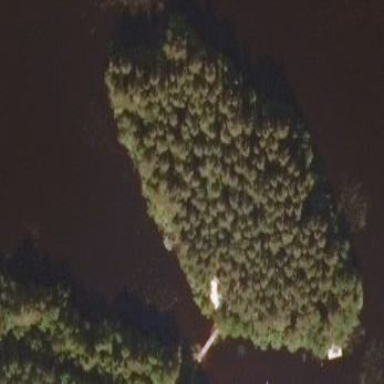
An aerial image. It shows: Island covered with woodland.